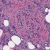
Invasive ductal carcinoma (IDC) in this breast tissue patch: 1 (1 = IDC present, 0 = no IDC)